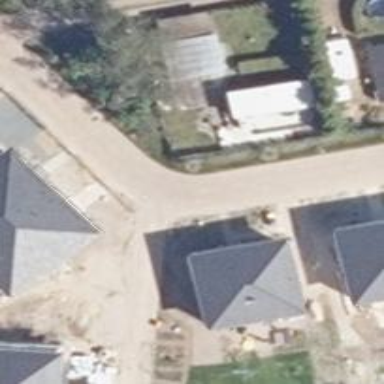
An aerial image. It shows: Paved living street.